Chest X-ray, AP view. Patient: 71 years old, sex M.
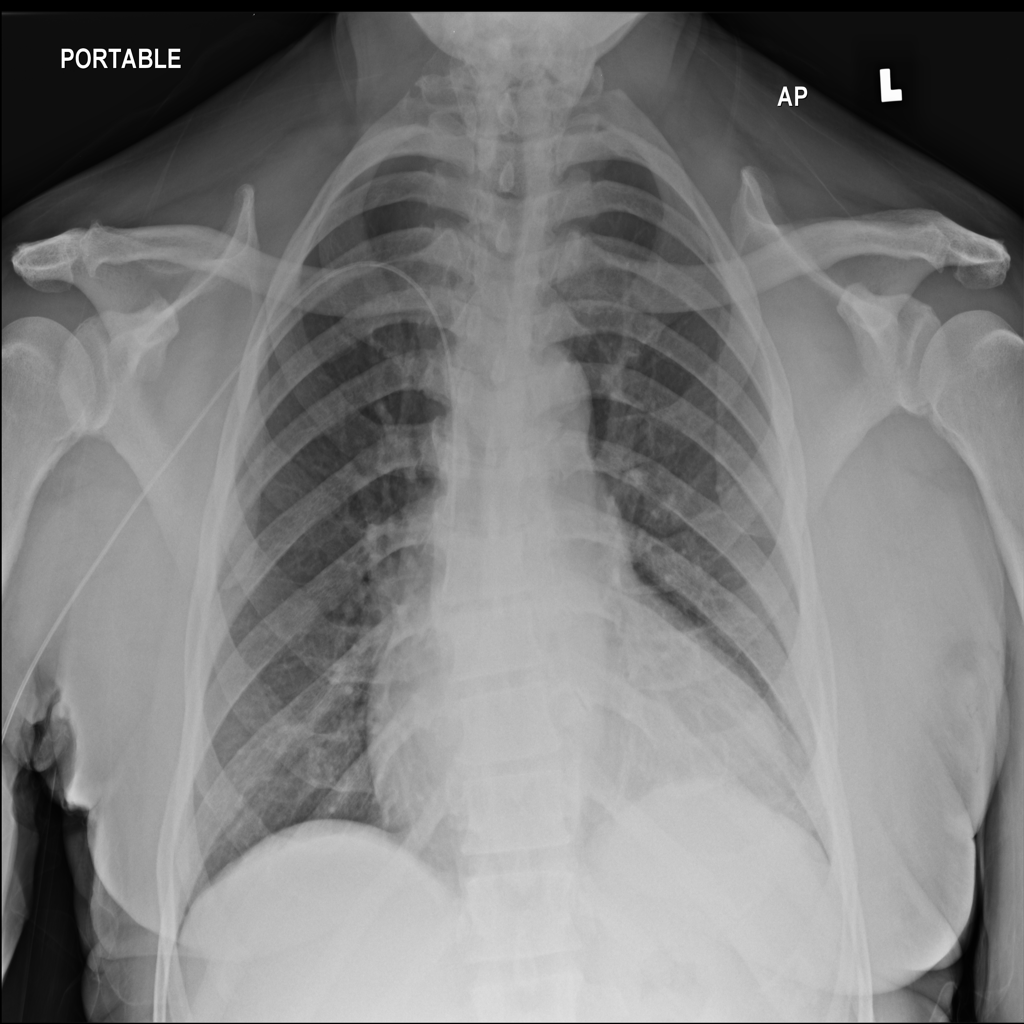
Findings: No Finding